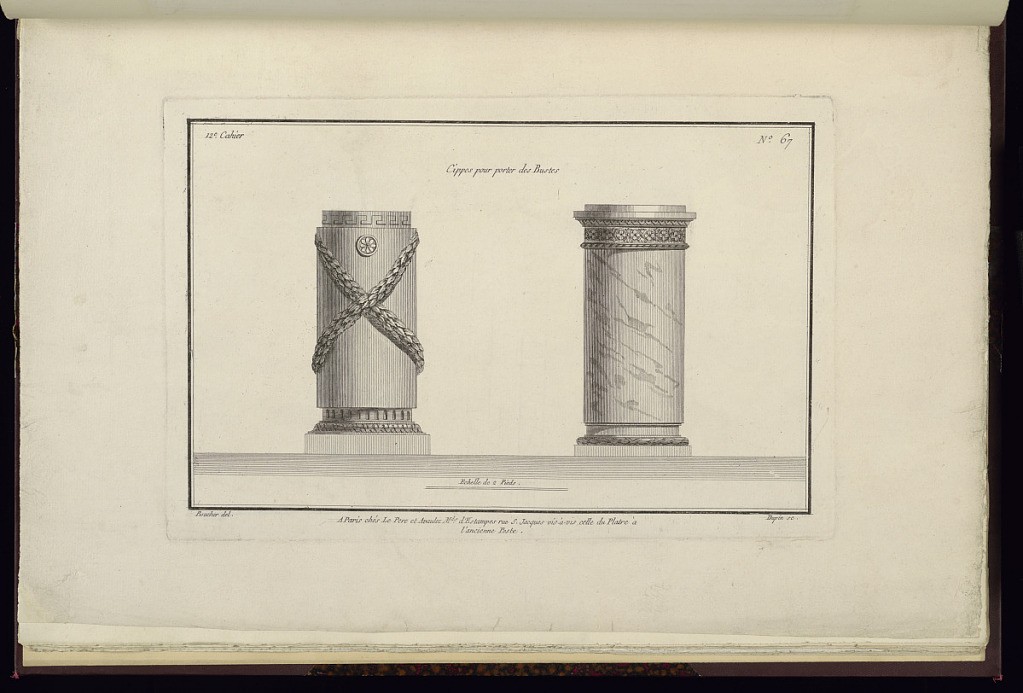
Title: Cippes pour porter des Bustes
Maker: Juste-François Boucher, French, 1736 – 1782
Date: ca. 1775
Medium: Engraving on off white laid paper
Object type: Print
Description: Designs for two pedestals to support sculpted busts. The pedestal on the left is decorated with ornament motifs including a meander, rosette, crossed bound leaves, fluting, and lamb tongue. The pedestal on the right is decorated with bands of lamb tongue, guilloche of rosettes, and ribbon twist at the top, and bound leaves at the bottom. The plate is signed.